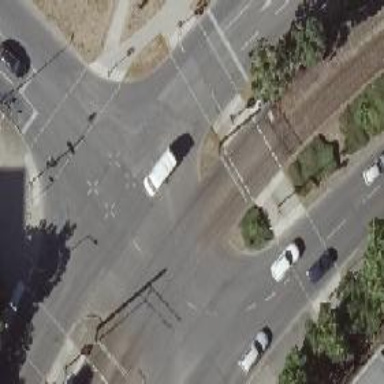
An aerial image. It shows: Tram crossing with traffic signals.